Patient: sex M, age 45
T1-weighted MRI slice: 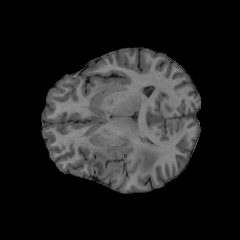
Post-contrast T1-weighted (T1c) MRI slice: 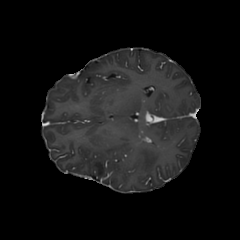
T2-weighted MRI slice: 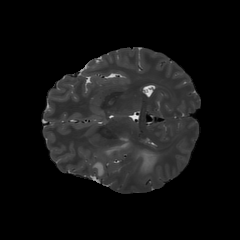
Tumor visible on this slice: yes
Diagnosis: Astrocytoma, IDH-wildtype
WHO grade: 2